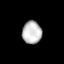
Tissue: lung
Cell type: Epithelial cells
Senescence score: 0.2291
Nuclear area (px): 435
Mean DAPI intensity: 187.372